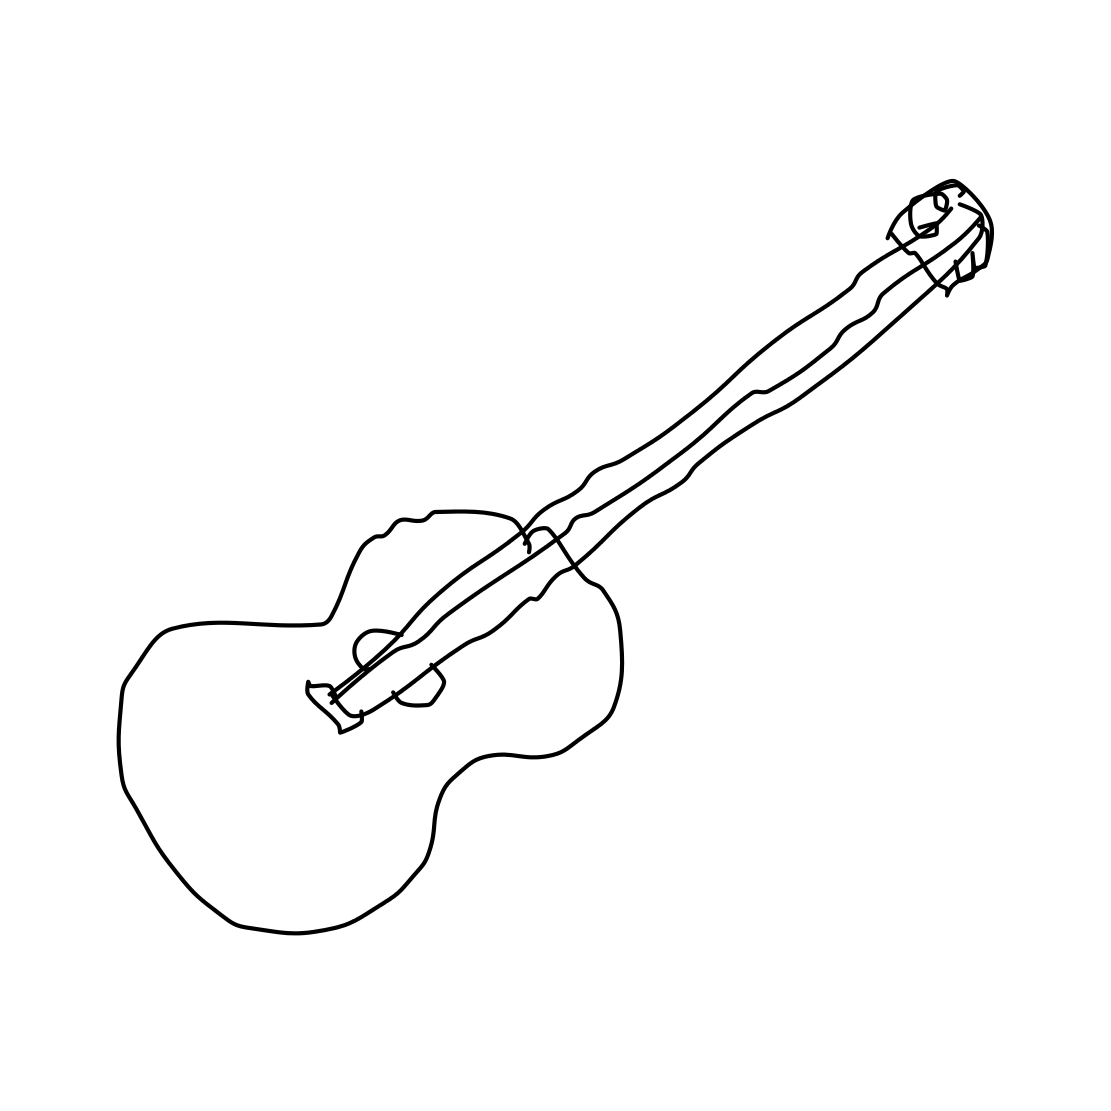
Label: guitar